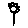
Label: flower